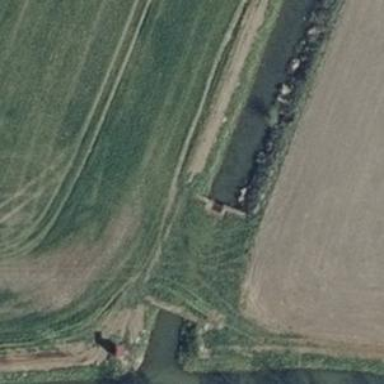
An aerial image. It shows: Weir along the waterway.